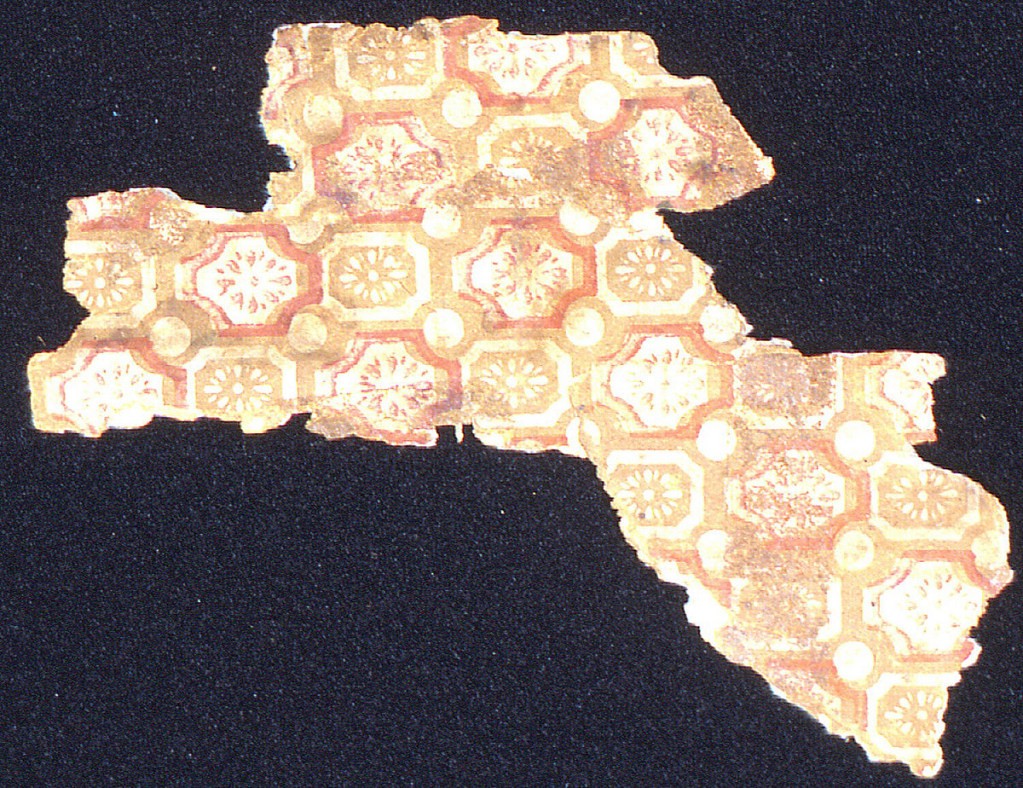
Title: Sidewall - fragment
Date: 1840–70
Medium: Machine-printed
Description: Red and white framed rosettes.